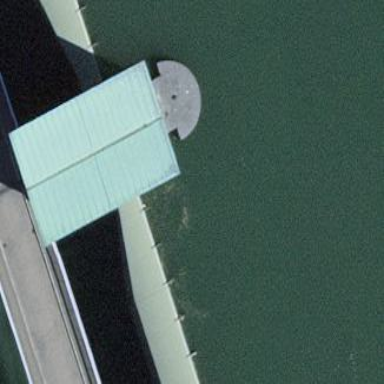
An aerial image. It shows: Pier supporting bridge.